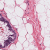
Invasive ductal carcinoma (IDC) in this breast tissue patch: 0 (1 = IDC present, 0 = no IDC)